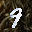
Label: 9